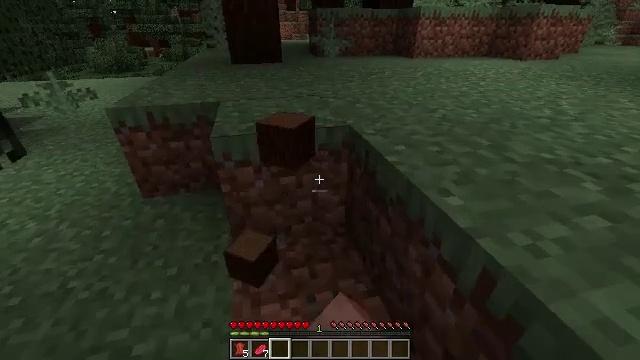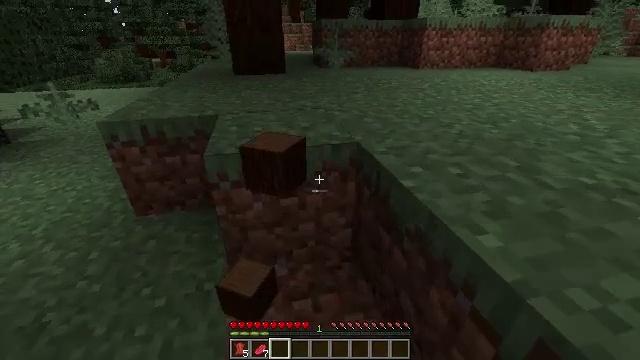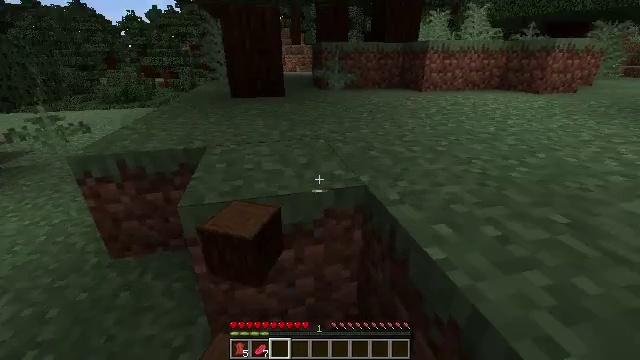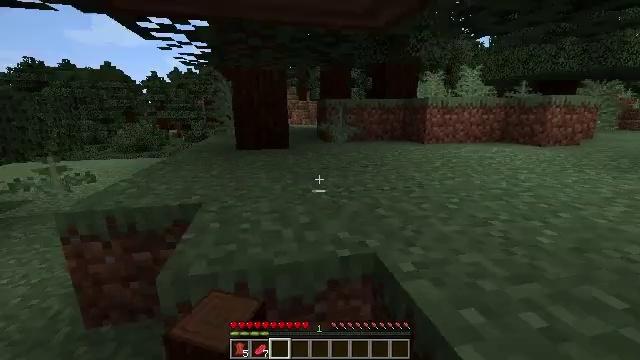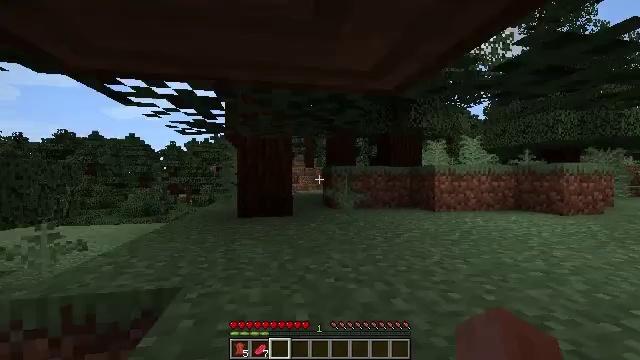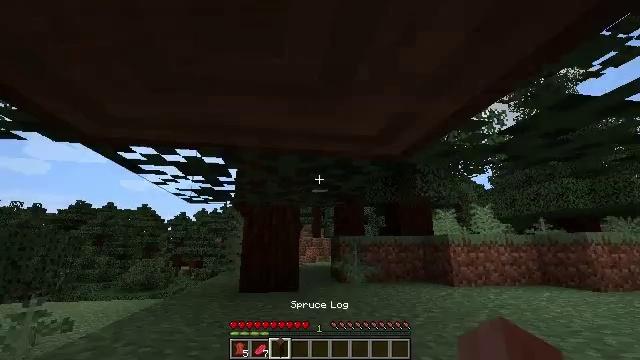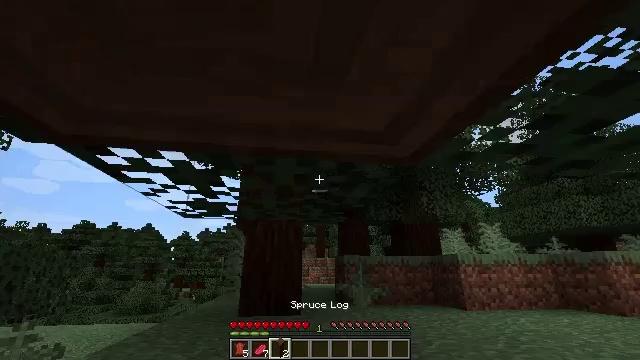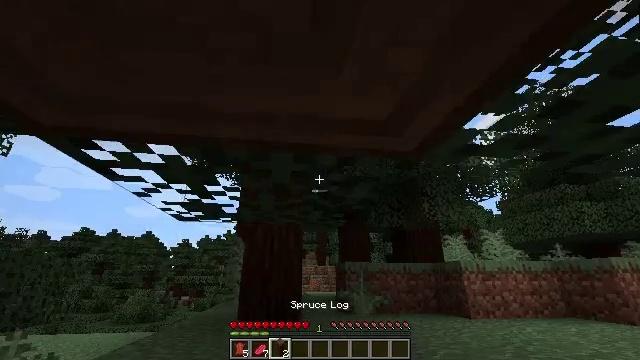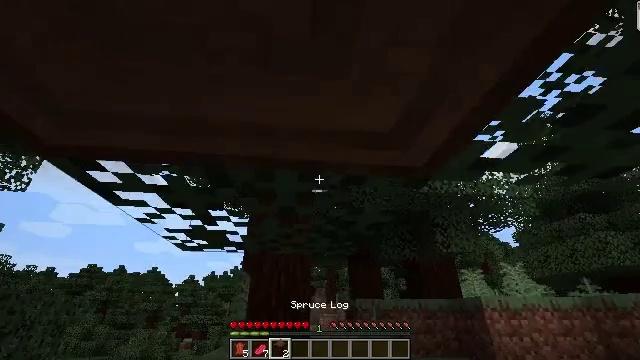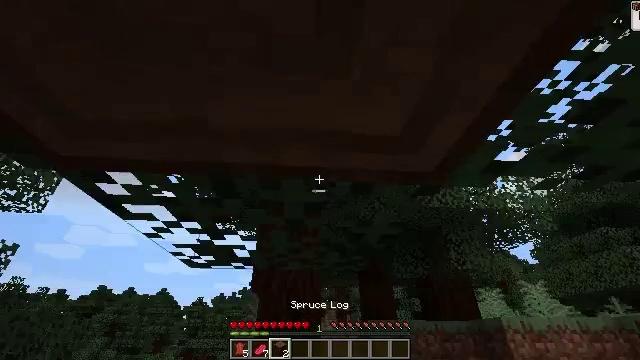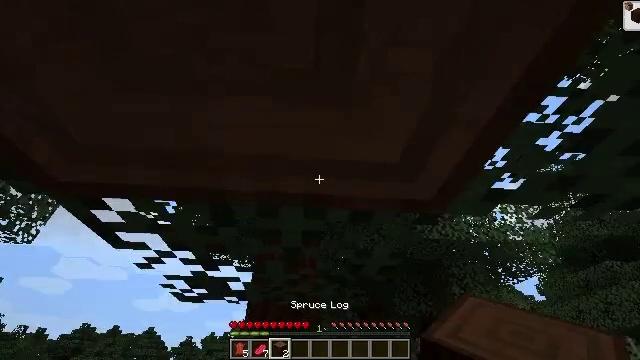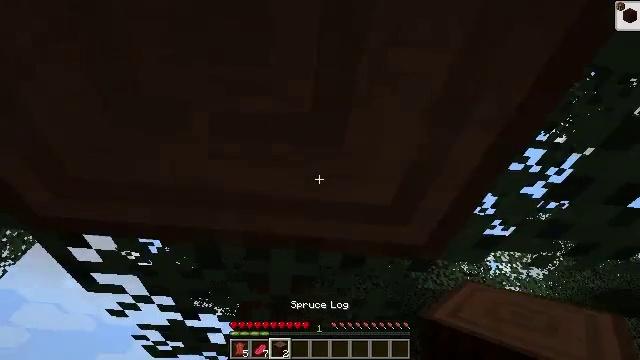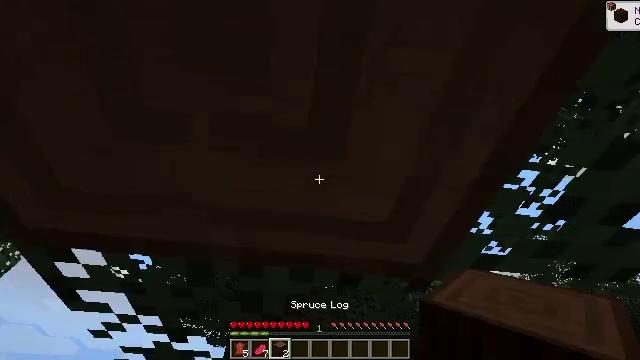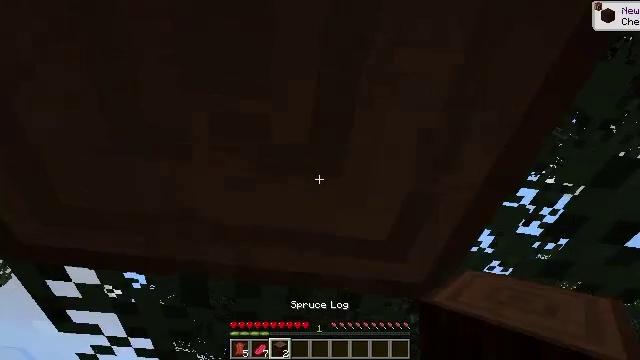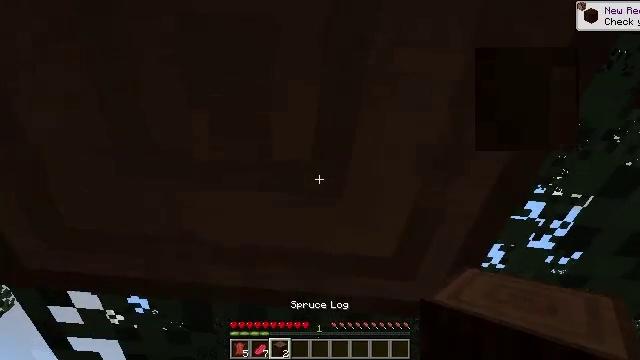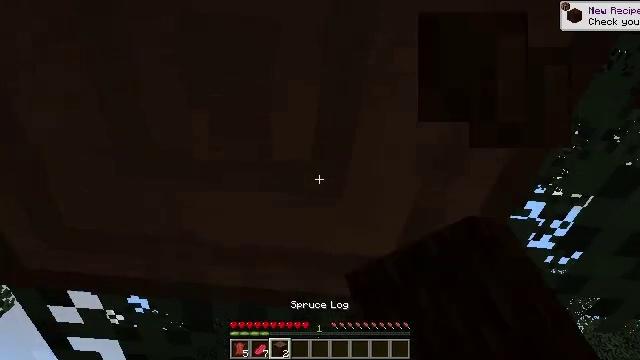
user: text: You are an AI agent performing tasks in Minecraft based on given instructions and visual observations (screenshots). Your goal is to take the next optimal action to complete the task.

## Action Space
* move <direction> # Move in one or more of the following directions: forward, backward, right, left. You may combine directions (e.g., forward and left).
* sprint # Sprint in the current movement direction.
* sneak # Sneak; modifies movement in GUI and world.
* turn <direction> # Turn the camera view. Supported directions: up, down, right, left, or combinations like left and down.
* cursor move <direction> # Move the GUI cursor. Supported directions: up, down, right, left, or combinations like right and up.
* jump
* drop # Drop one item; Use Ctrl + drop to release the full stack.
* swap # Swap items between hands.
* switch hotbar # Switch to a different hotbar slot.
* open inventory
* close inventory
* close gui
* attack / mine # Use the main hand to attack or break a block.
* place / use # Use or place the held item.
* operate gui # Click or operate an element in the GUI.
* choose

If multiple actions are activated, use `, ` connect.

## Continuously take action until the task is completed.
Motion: motion action
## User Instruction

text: Harvest the spruce log from a tree trunk.
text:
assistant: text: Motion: move forward, turn up
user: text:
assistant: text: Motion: move forward, turn up
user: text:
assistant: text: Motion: move forward, turn up
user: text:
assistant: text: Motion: move forward, turn left and up
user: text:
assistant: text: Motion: turn left and up
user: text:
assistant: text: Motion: turn up
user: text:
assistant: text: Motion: turn up
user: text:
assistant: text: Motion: turn left and up
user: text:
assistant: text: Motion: turn left and up
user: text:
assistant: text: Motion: turn up
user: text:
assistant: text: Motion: turn right and up
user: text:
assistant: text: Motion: turn right and up
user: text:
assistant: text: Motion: turn up
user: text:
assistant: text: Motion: turn left and up, attack / mine
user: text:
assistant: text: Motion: attack / mine
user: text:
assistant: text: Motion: attack / mine
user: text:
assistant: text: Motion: attack / mine
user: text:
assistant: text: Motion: attack / mine
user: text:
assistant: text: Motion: attack / mine
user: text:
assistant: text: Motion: turn up, attack / mine
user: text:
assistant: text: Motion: turn left, attack / mine
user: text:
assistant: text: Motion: attack / mine
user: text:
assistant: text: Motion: attack / mine
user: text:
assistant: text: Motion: attack / mine
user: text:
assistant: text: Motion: attack / mine
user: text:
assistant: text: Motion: turn left and down, attack / mine
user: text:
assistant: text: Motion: attack / mine
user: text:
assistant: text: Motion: attack / mine
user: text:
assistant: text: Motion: turn left and up, attack / mine
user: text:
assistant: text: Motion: turn left and up, attack / mine